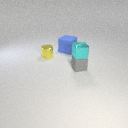
small gray rubber cube below small cyan metal cube